Field crop: tomato
Growth stage: 1
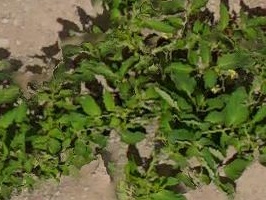
Species: tomato